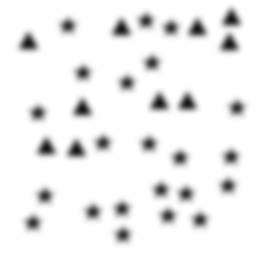
Squares: 0
Triangles: 10
Stars: 22
Total shapes: 32